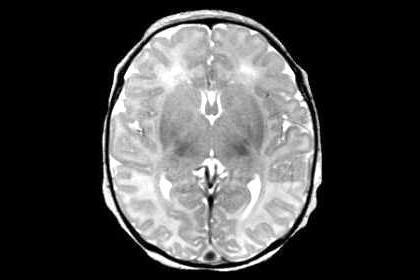
Label: notumor